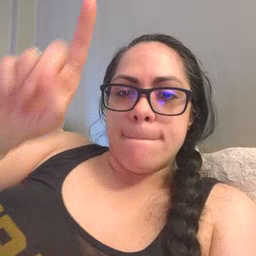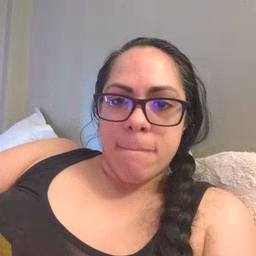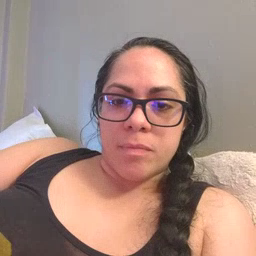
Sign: up